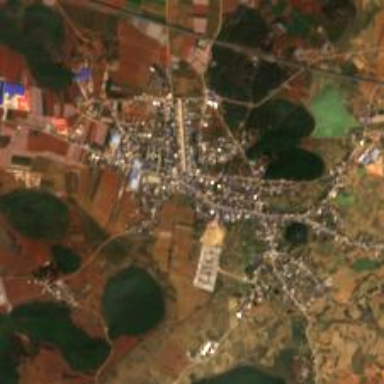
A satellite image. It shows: Township classified as town.